Question: I'm using flot (<URL> to draw a graph with the following time series data:
'''
[
[1357171200000, 1],
[1357344000000, 1],
[1357430400000, 2],
[1357516800000, 2],
[1357689600000, 3],
[1357776000000, 1]
]
'''
As you can see there are some points in the graph wich show the sales for the given day.
My json response doesn't contain sales count / data for days where no sale has happened.
For example the 04th of January. How can i configure flot to draw the missing days on y-axis at point zero (because there are no sales)? As you can see in the image flot does connect the points so there are no zero points in the graph.

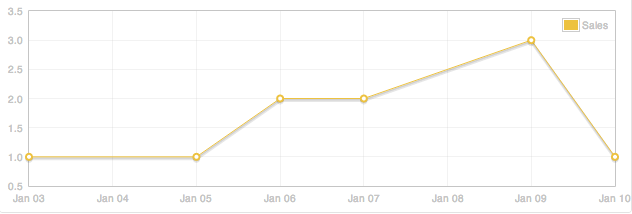
Answer: Here's a solution that creates a new Array adding in missing days and setting their values to zero:
'''
/* create and return new array padding missing days*/
function newDataArray(data) {
var startDay = data[0][0],
newData = [data[0]];
for (i = 1; i < data.length; i++) {
var diff = dateDiff(data[i - 1][0], data[i][0]);
var startDate = new Date(data[i - 1][0]);
if (diff > 1) {
for (j = 0; j < diff - 1; j++) {
var fillDate = new Date(startDate).setDate(startDate.getDate() + (j + 1));
newData.push([fillDate, 0]);
}
}
newData.push(data[i]);
}
return newData;
}
/* helper function to find date differences*/
function dateDiff(d1, d2) {
return Math.floor((d2 - d1) / (1000 * 60 * 60 * 24));
}
'''
To use:
'''
var data = [
[1357171200000, 1],
[1357344000000, 1],
[1357430400000, 2],
[1357516800000, 2],
[1357689600000, 3],
[1357776000000, 1]
];
var newData=newDataArray(data);
/* pass newData to flot*/
'''
DEMO: <URL>